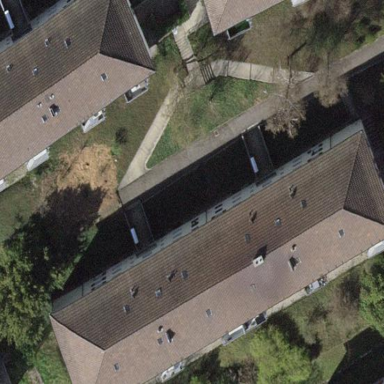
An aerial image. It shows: View of apartment building.